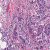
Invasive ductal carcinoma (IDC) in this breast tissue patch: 1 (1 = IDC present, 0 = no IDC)